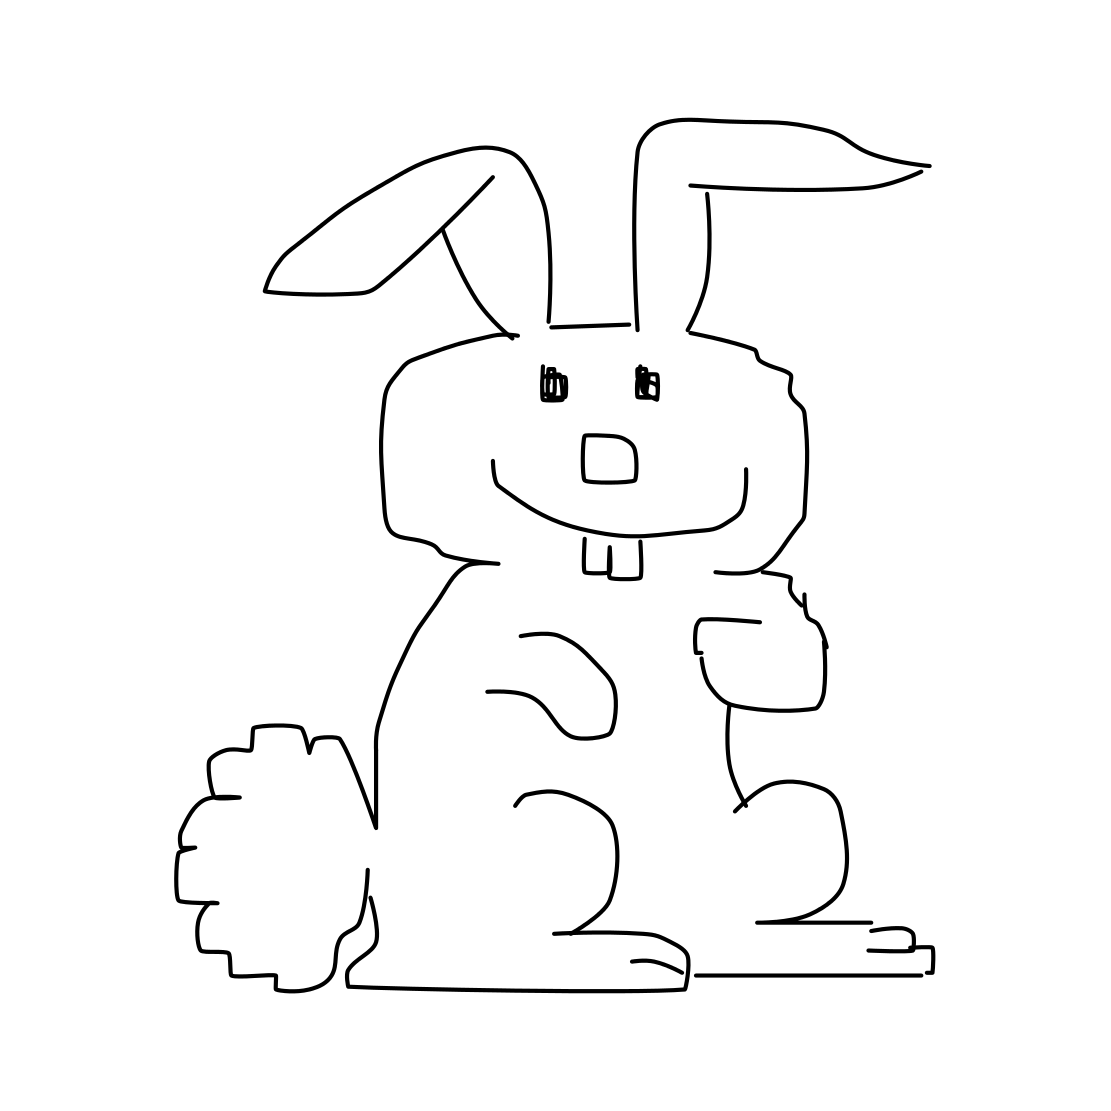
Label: rabbit